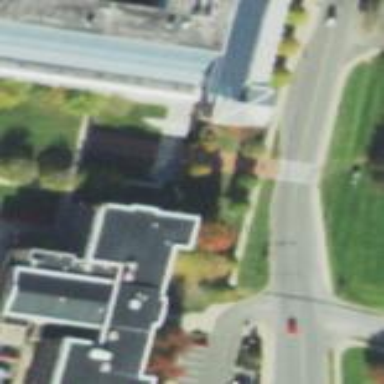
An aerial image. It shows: View of university building.